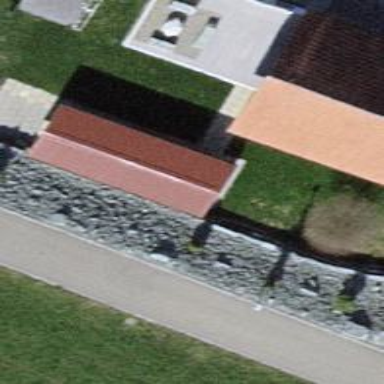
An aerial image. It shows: Garage.